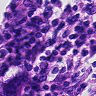
Metastatic tissue present: yes